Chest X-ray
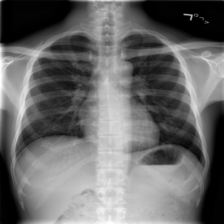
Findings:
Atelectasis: negative
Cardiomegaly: negative
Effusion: negative
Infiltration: negative
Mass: negative
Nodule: negative
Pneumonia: negative
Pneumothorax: negative
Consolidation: negative
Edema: negative
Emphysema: negative
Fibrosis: negative
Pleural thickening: negative
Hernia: negative